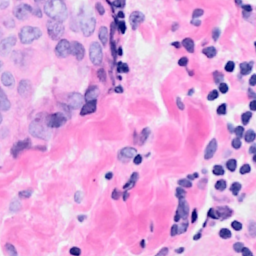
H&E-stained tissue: Breast